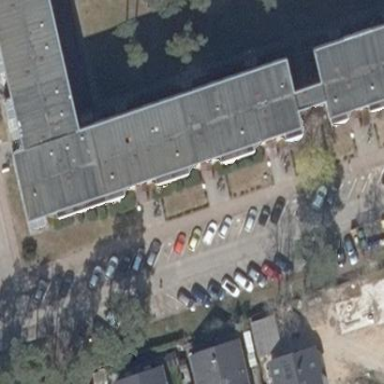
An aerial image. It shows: View of apartment building.